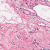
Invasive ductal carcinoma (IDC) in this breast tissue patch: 0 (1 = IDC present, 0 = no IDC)